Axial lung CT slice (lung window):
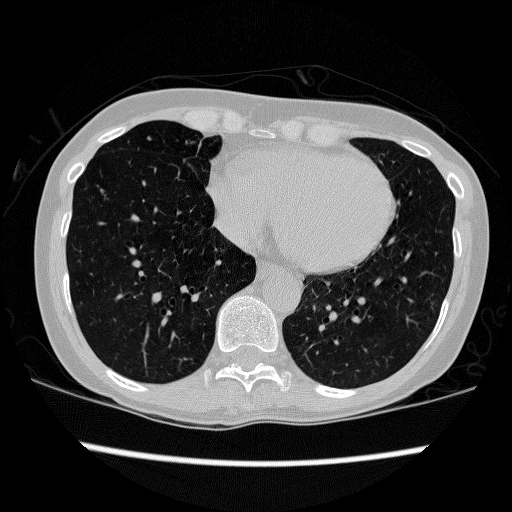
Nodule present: no